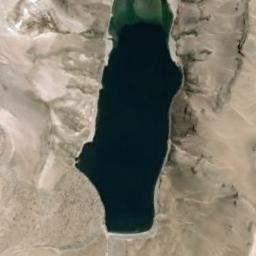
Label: lake